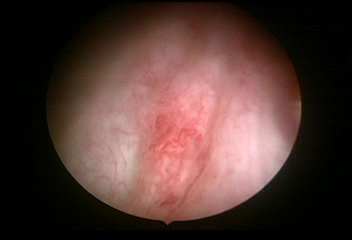
Modality: WLC
Class: Normal mucosa
Bladder cancer association: No